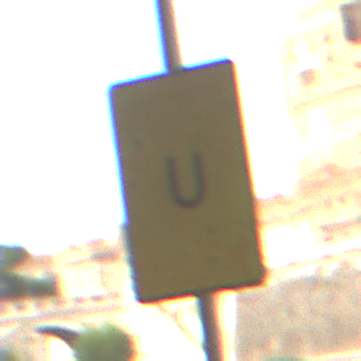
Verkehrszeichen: AnkuendigungOderFortsetzungUmleitungOhnePfeilsymbol
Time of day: MorningAfternoon
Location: Outdoor (Suburban)
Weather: PartlyCloudy
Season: NotSpecified
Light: Natural